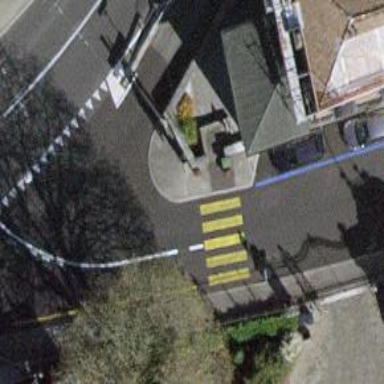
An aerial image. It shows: Marked road crossing with visible markings.